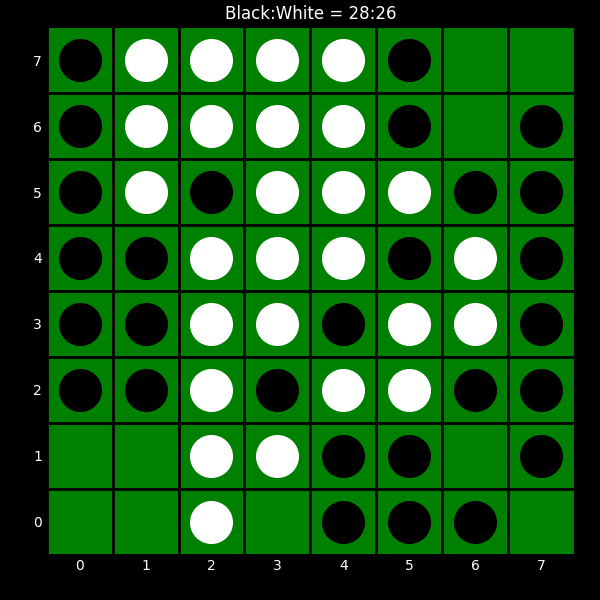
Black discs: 28
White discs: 26